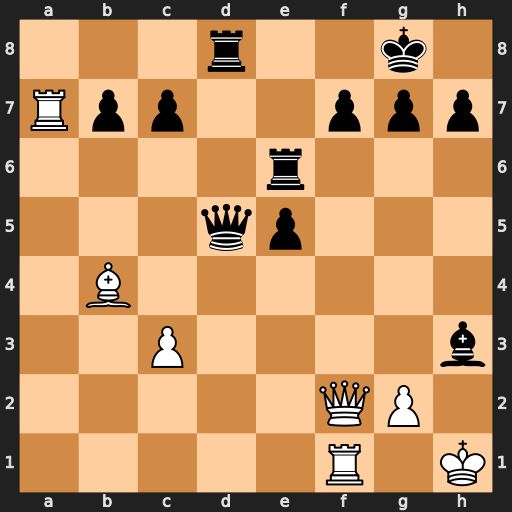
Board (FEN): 3r2k1/Rpp2ppp/4r3/3qp3/1B6/2P4b/5QP1/5R1K
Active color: w
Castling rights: -
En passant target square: -
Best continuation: Qxf7+ Kh8 Qf8+ Rxf8 Rxf8#